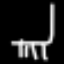
Label: chair